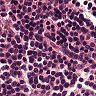
Metastatic tissue present: no